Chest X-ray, AP view. Patient: 73 years old, sex F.
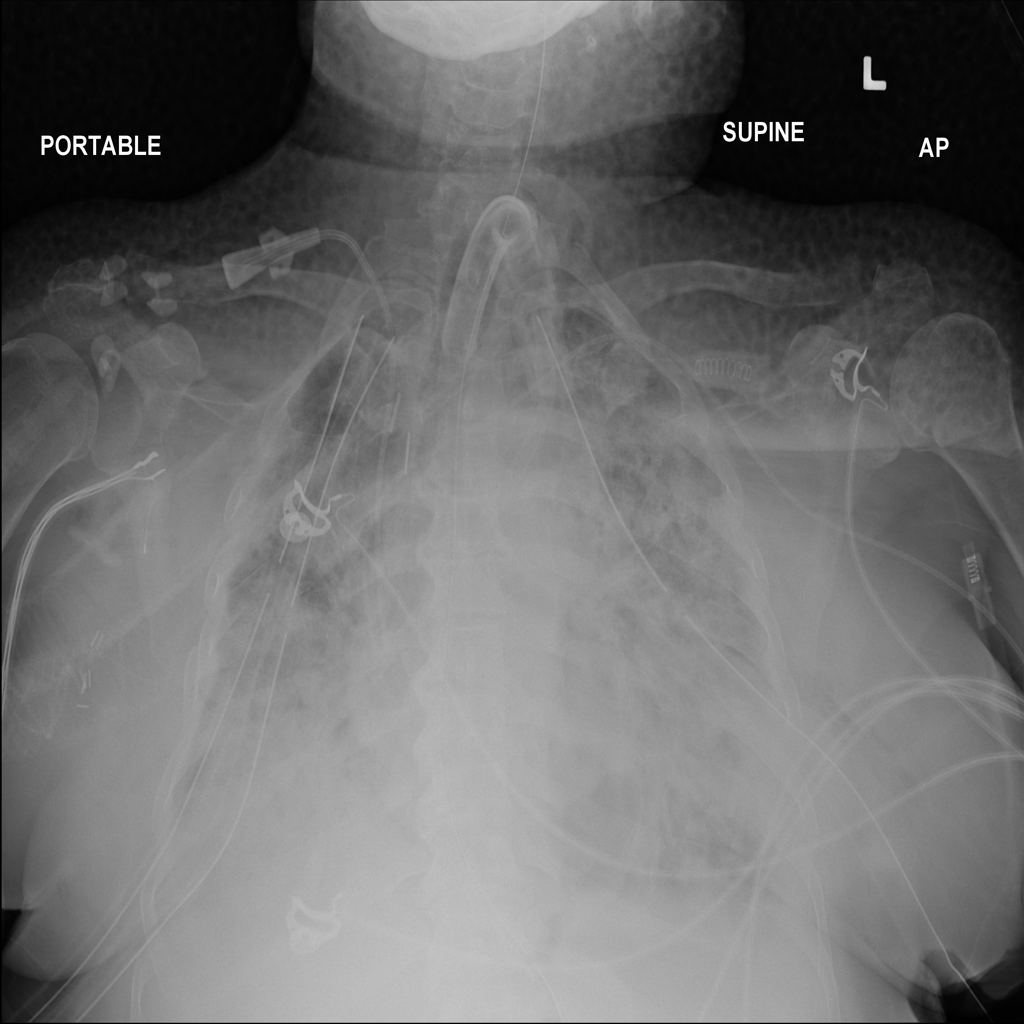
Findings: Infiltration